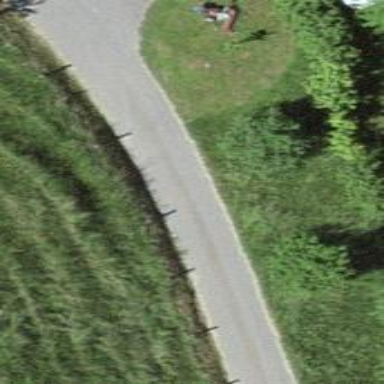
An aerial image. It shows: Unclassified road.